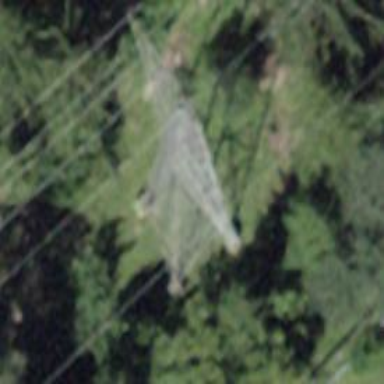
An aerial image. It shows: Power tower.